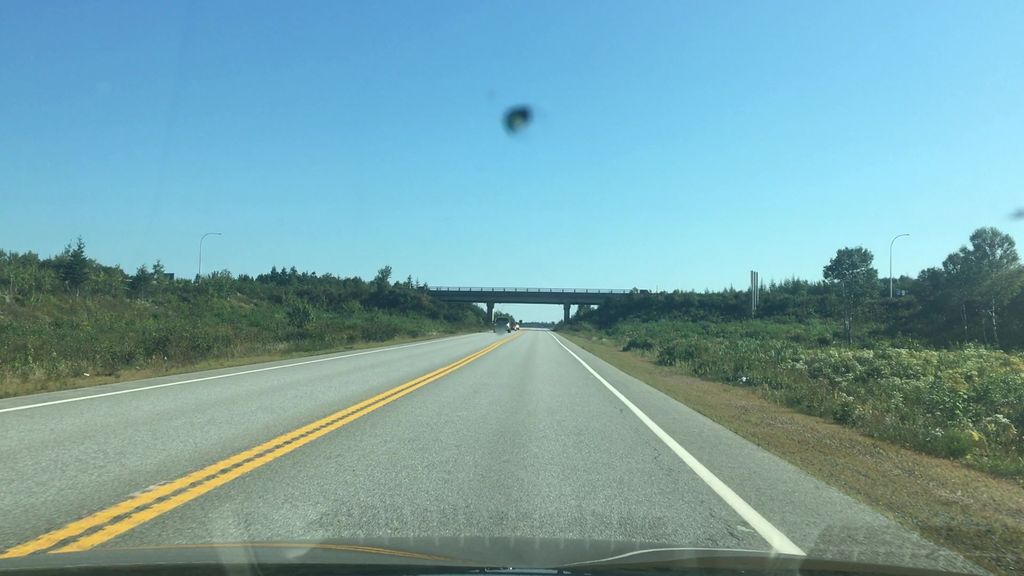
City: halifax